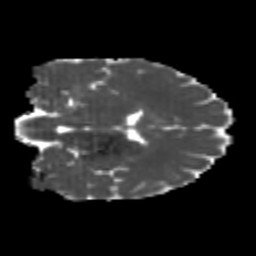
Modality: MD
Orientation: coronal
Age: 26
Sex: female
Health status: healthy
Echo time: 0.074 s